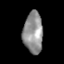
Tissue: skin
Cell type: Epithelial cells
Senescence score: 0.2677
Nuclear area (px): 790
Mean DAPI intensity: 144.505